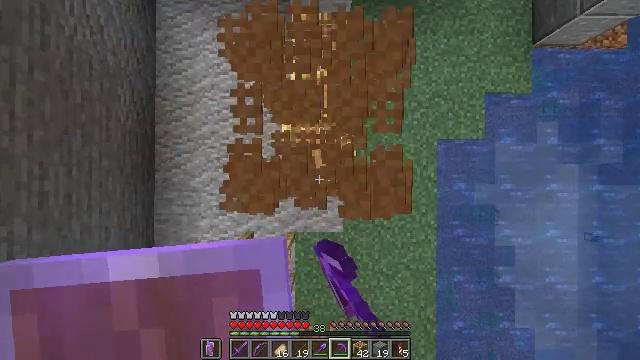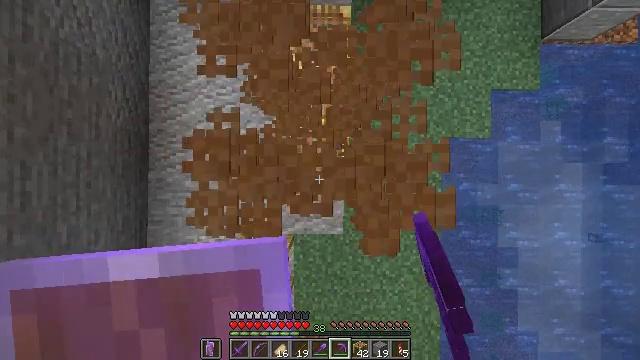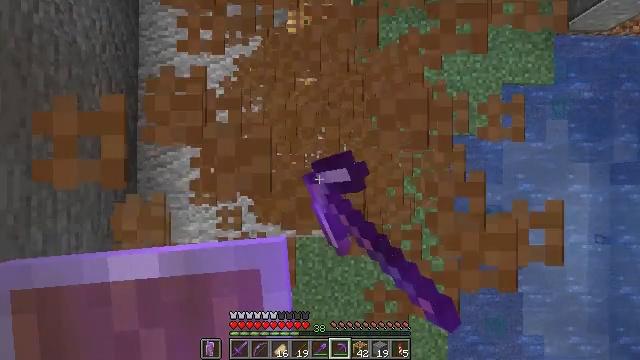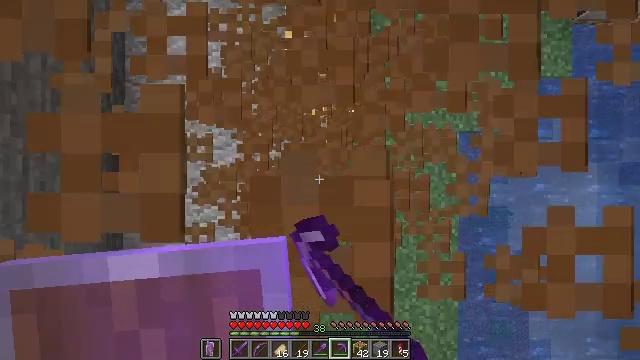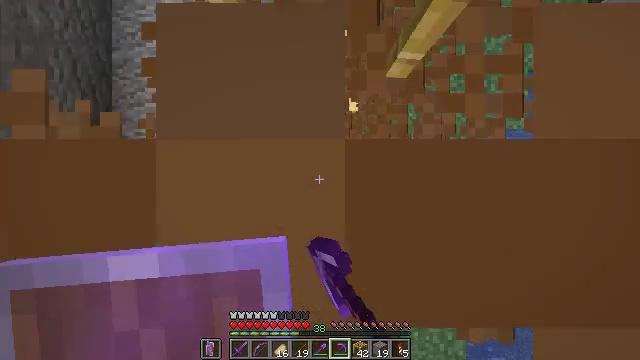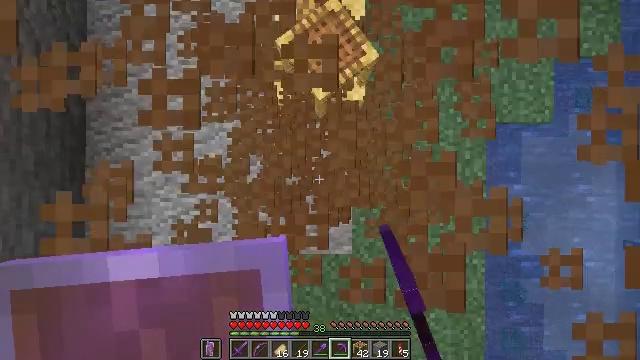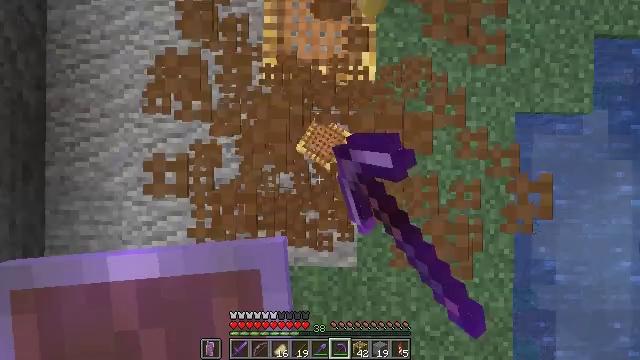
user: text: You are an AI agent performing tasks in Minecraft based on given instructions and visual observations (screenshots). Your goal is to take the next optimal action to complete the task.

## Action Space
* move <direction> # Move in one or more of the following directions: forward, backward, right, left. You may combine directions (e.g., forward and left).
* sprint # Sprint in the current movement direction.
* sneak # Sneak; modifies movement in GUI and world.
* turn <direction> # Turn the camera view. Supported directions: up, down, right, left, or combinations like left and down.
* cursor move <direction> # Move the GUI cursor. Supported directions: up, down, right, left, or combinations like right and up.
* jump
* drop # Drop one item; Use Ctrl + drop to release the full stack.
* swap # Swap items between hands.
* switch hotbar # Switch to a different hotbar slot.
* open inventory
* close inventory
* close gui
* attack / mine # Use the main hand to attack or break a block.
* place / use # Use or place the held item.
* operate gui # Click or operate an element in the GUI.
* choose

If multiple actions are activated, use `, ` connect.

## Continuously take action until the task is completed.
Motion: motion action
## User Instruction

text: Remove the scaffolding structure.
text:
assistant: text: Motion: attack / mine
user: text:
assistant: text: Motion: attack / mine
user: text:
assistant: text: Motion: attack / mine
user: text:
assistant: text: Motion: attack / mine
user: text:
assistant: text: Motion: attack / mine
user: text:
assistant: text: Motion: attack / mine
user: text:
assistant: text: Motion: attack / mine